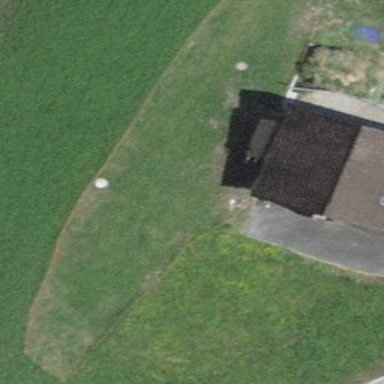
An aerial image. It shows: Simple house.